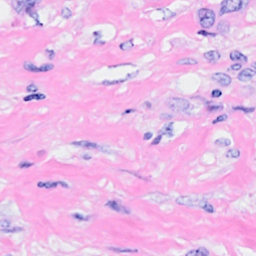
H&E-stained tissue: Breast